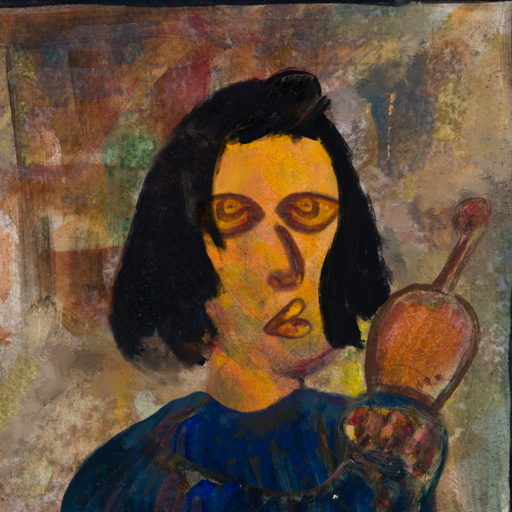
Background: Mosgoul, Head And Neck Side: Gypsy_Mother, Face Side: Comrade, Bust: Pipe, Hair Side: Mosgoul, Head Accessory: Blank, Second Necklace: Blank, Necklace: Blank, Baby: Blank